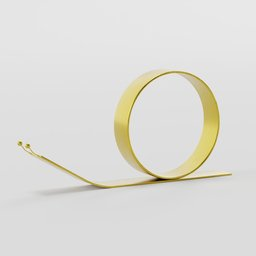
Label: decoration